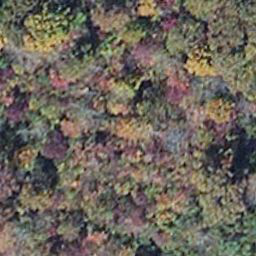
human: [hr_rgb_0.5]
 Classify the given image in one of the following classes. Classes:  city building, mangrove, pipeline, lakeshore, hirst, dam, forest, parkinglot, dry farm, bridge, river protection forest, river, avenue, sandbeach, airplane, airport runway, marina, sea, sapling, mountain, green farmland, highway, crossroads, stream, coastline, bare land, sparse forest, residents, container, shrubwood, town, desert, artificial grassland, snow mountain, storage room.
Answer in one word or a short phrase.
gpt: mangrove